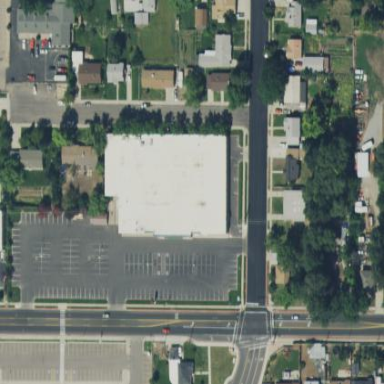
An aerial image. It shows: Supermarket building.